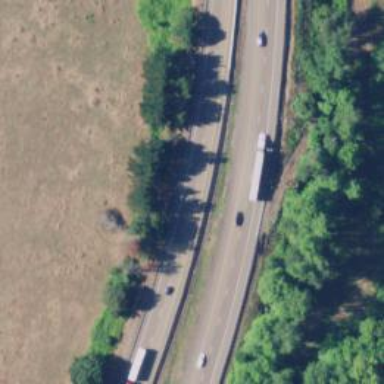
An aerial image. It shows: Motorway.